Question: Matlab's 'ribbon' function plots my matrix in the form of coloured ribbons, where ribbon number and point on the ribbon map to the row and column indices of the matrix, and the ribbon heights map to the element values. Each ribbon has its own colour.
I'm looking for a function that creates a plot like this, but where the colour indicates the height of the ribbon, i.e. the values in the matrix, similar to what 'surf' and 'waterfall' do. (Removing the black contour lines would also be neat.) How can I achieve this?

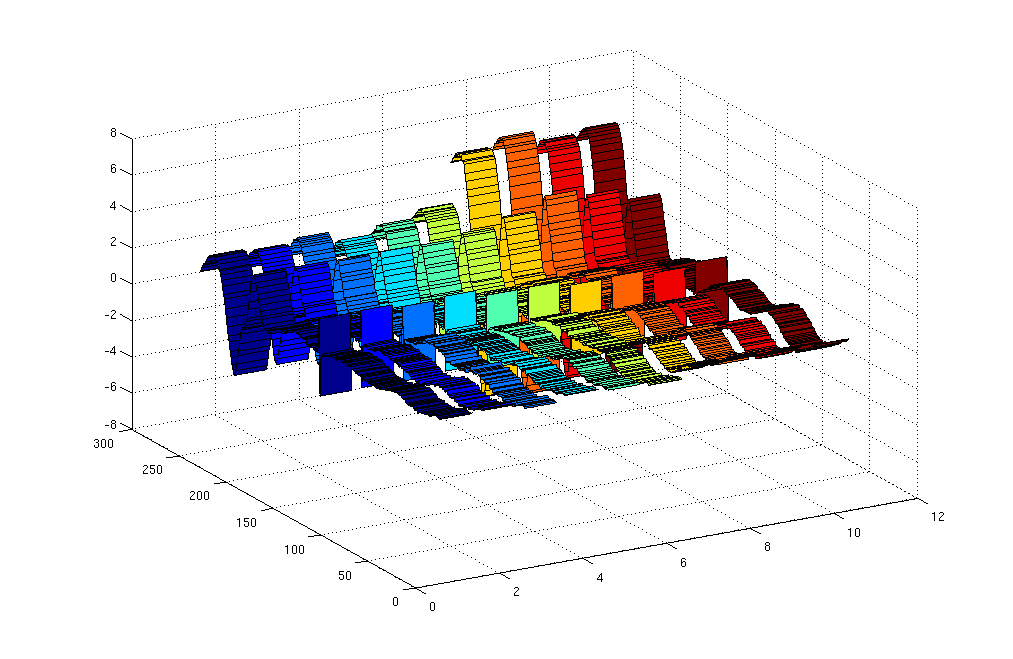
Answer: Turns out the same effect can be achieved using 'waterfall':
'''
h = waterfall(data);
set( h, 'LineWidth', 4 );
hidden off;
'''